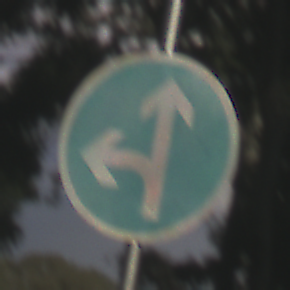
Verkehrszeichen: VorgeschriebeneFahrtrichtungGeradeausOderLinks
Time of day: MorningAfternoon
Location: Outdoor (Nature)
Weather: Clear
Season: NotSpecified
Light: Natural